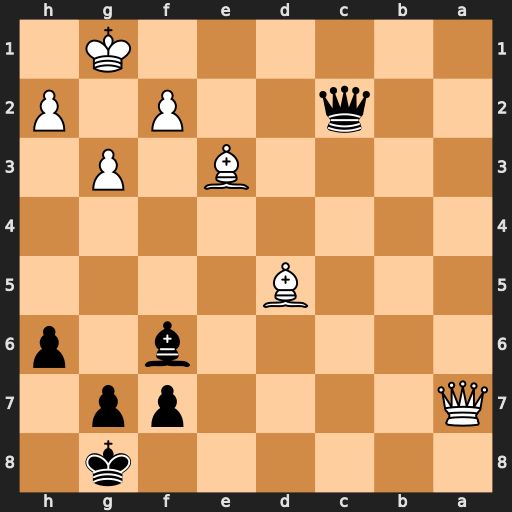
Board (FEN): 6k1/Q4pp1/5b1p/3B4/8/4B1P1/2q2P1P/6K1
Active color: b
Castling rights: -
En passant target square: -
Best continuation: Qd1+ Kg2 Qxd5+